Question: Not sure what is going on here, if it's just my computer, or a VS bug. It is annoying.
When scrolling, text in VS sometimes gets really messed up. it also happens to other window elements on occasion.

I've noticed something similar in Dreamweaver CS4 & CS5, so I don't know if it's my computer or something with WPF.
Any way to fix this problem?
Windows 7 Pro
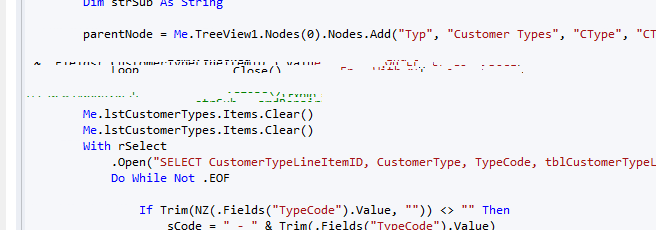
Answer: This is most likely a general WPF issue, and could be related to your graphics drivers.
I would recommend looking for updated graphics drivers for your graphics card. If this doesn't work, try reducing the amount of hardware acceleration, as this tends to clean up many WPF rendering issues.